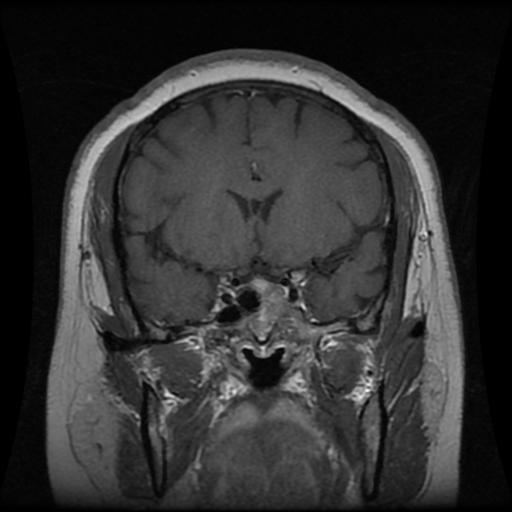
Label: pituitary